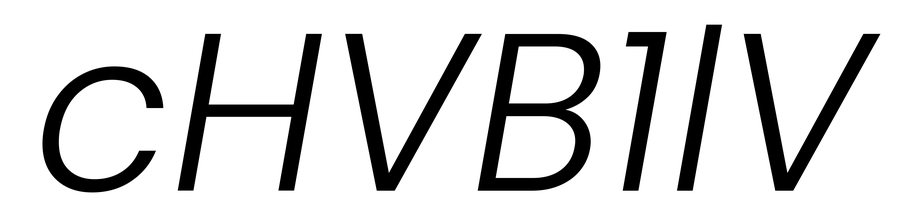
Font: Poppins-LightItalic